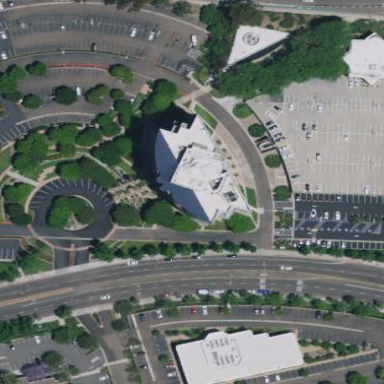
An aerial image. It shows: Office building.